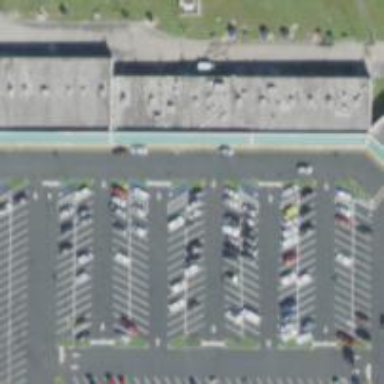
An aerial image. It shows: Parking space is available.